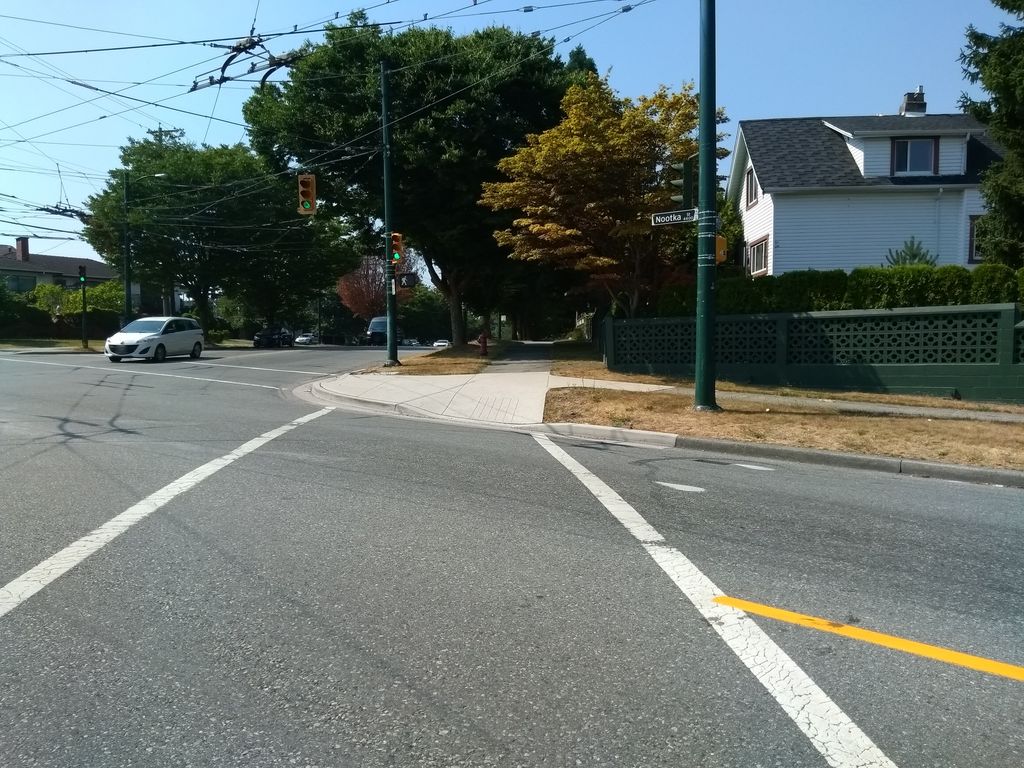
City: vancouver